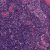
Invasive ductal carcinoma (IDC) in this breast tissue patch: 0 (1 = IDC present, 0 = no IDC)